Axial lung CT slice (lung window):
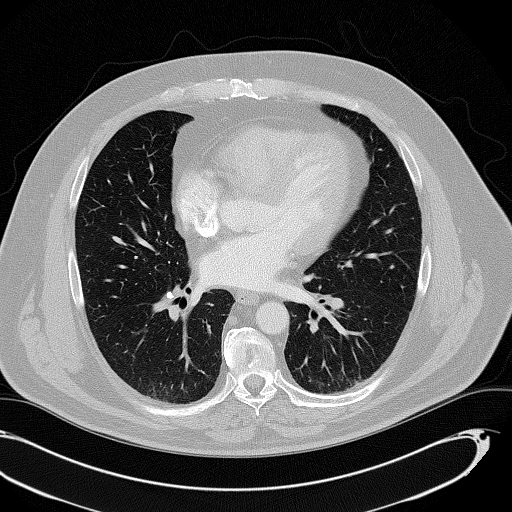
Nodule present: no